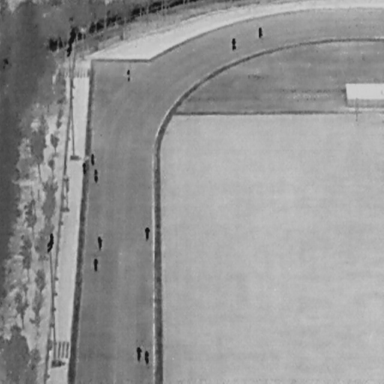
There are 11 People in the infrared image.